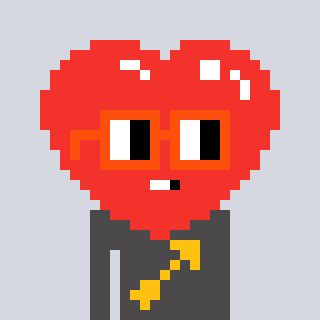
a pixel art character with square orange glasses, a heart-shaped head and a grayscale-colored body on a cool background